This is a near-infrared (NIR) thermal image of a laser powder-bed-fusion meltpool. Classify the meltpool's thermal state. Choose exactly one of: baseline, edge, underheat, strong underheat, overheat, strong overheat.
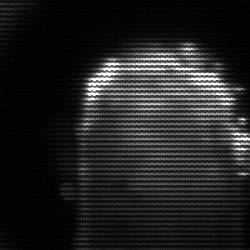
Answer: baseline